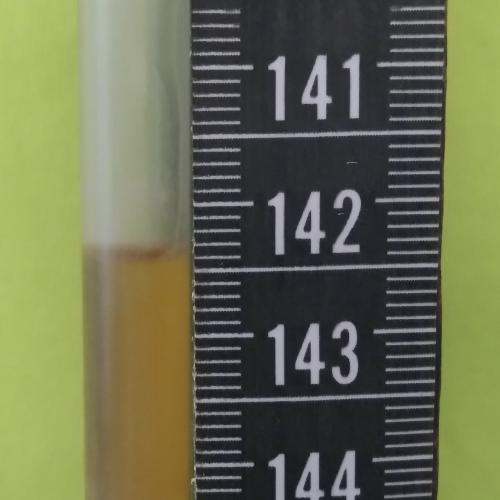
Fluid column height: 142.4 cm